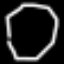
Label: octagon